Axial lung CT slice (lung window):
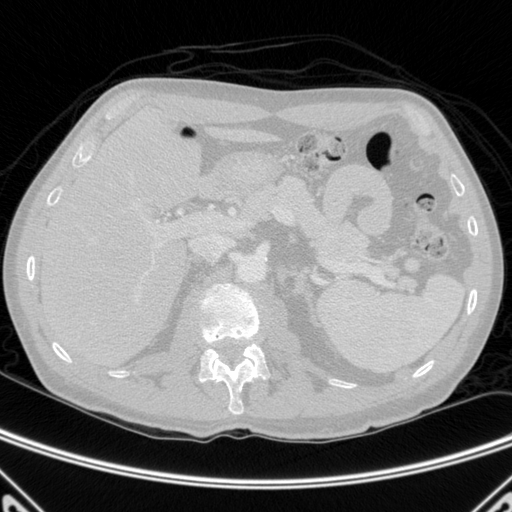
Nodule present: no